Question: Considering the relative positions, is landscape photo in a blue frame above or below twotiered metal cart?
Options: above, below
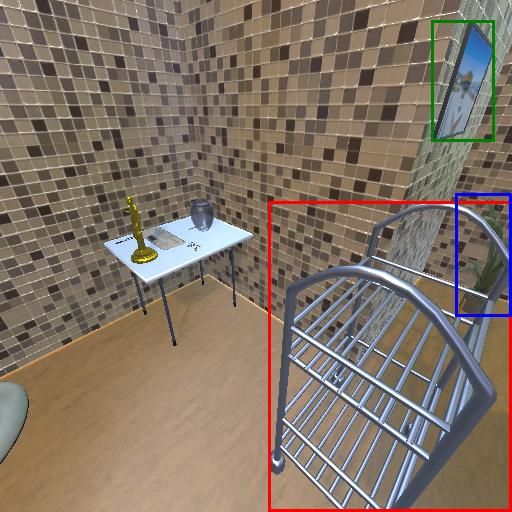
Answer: above